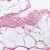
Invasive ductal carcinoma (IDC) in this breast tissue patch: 0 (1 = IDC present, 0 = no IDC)